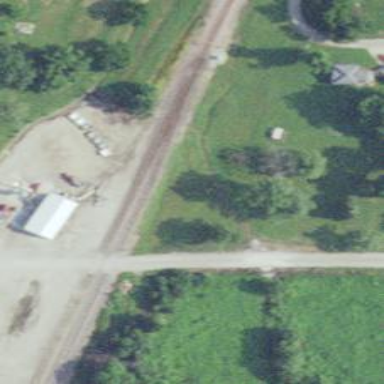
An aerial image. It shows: Railway siding with rails.